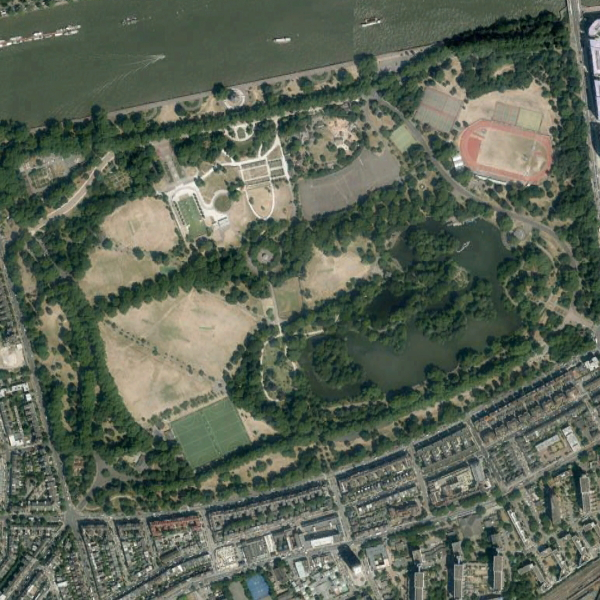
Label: Park